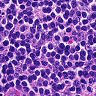
Metastatic tissue present: no